Question:
my-sql
Trying to delete a RDS snapshot through CLI.
aws rds delete-db-snapshot --db-snapshot-identifier test
An error occurred (DBSnapshotNotFound) when calling the DeleteDBSnapshot operation:DBSnapshot not found: test
Yes
Latest,updated just 2 days ago
yes
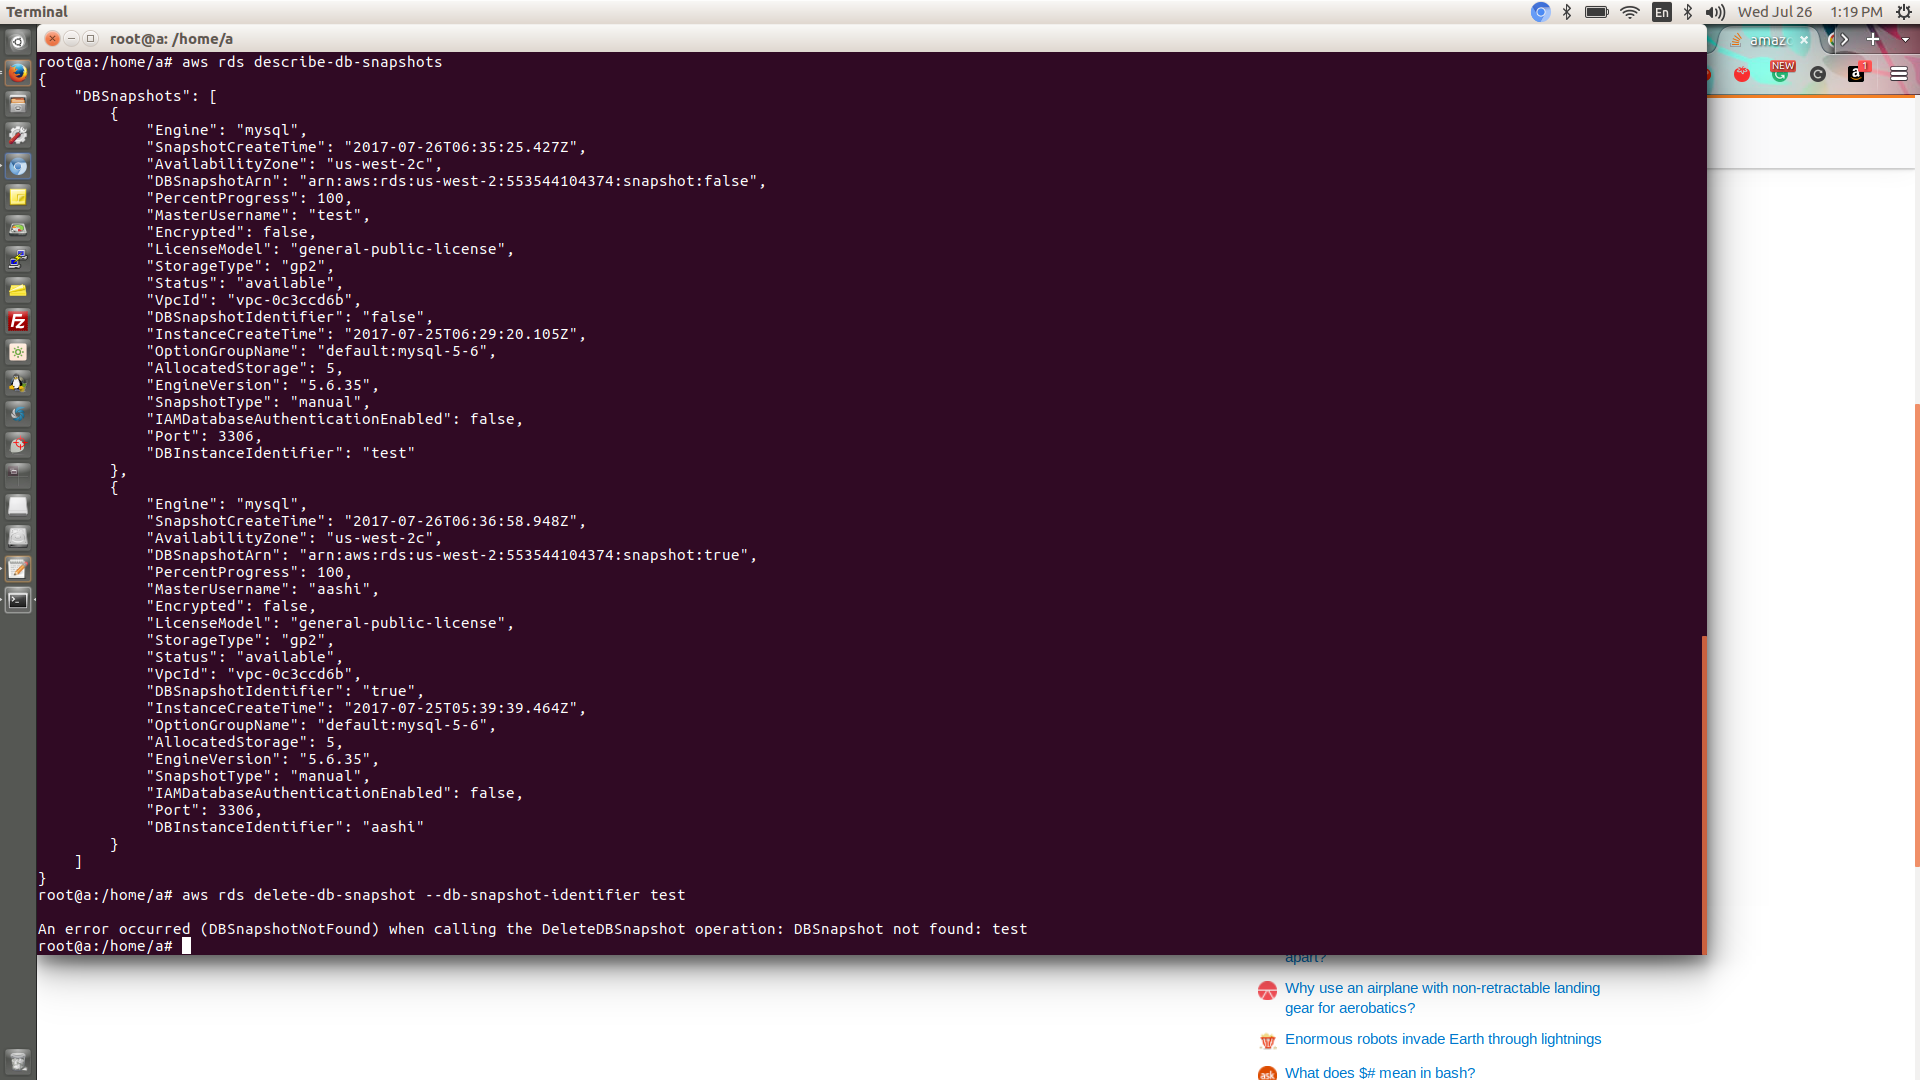
Answer: You need to provide the snapshot identifier when deleting snapshots. You have been mistakenly providing the DB instance identifier ('test').
By the way, 'true' and 'false' are probably bad choices of name for a snapshot identifier.